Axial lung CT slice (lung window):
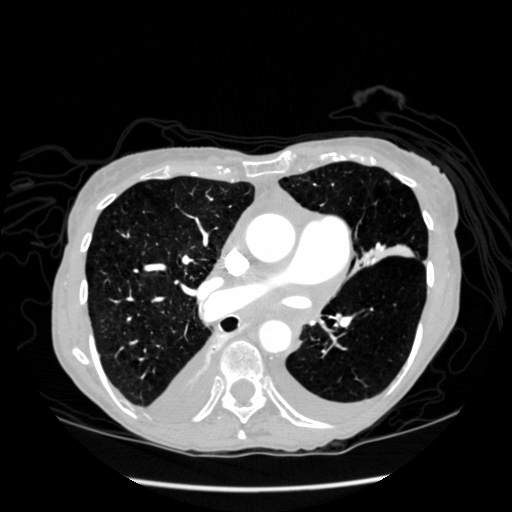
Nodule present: no